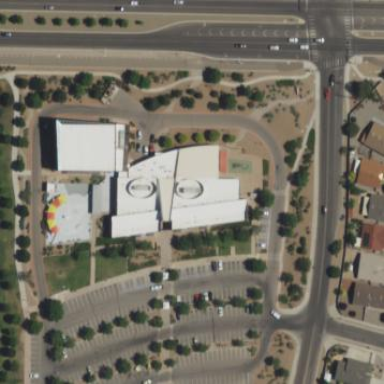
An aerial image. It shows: Community center building.